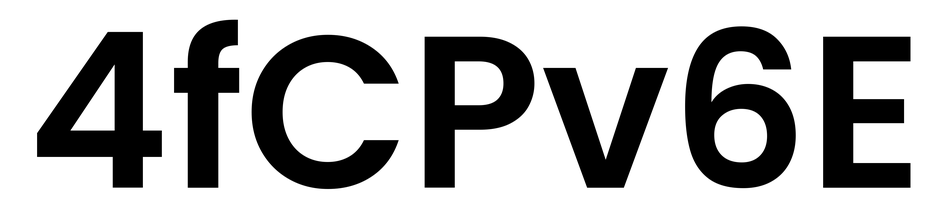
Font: Poppins-SemiBold